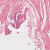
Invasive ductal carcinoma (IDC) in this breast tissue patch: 0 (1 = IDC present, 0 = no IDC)